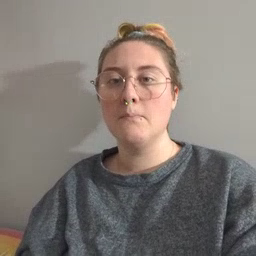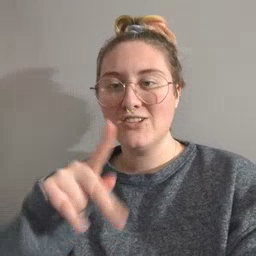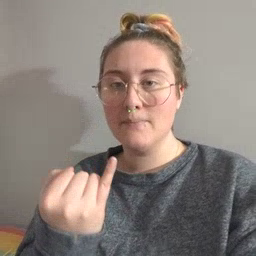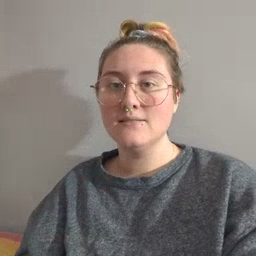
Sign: pajamas